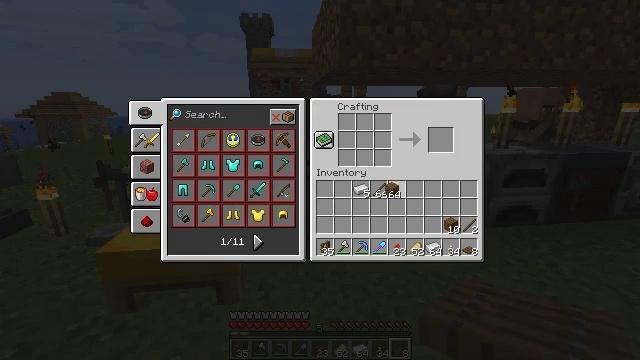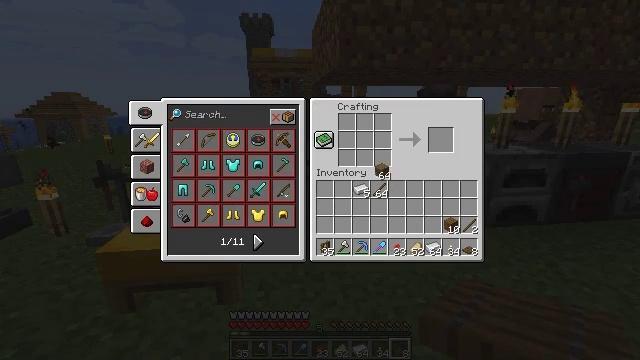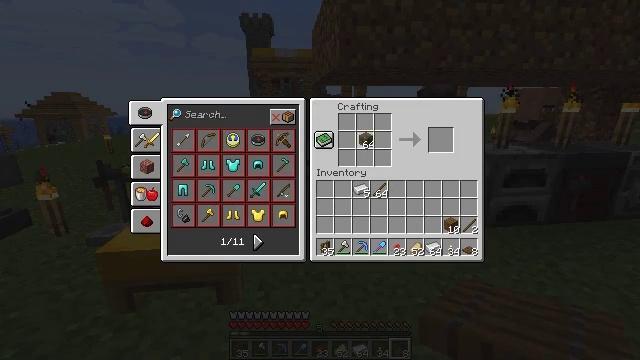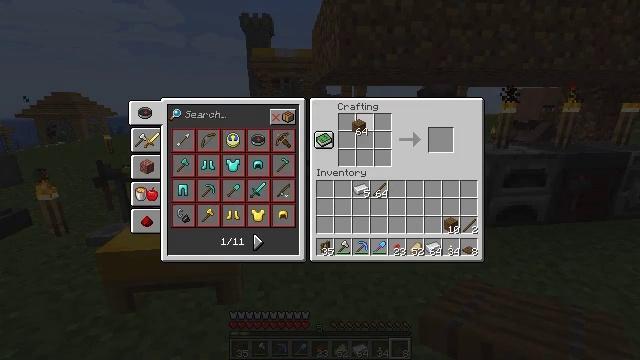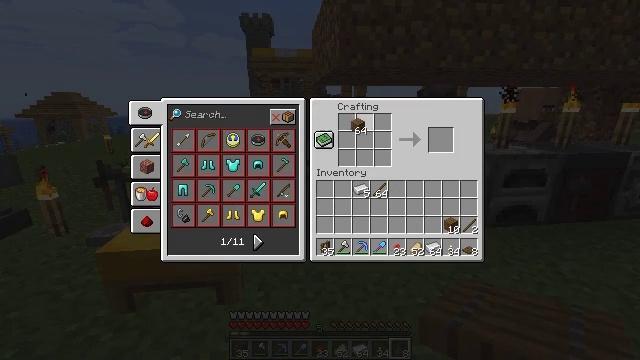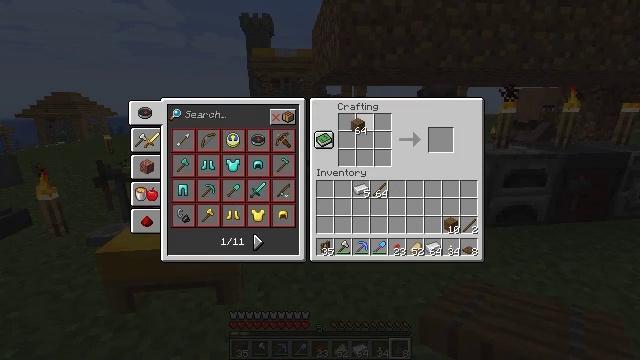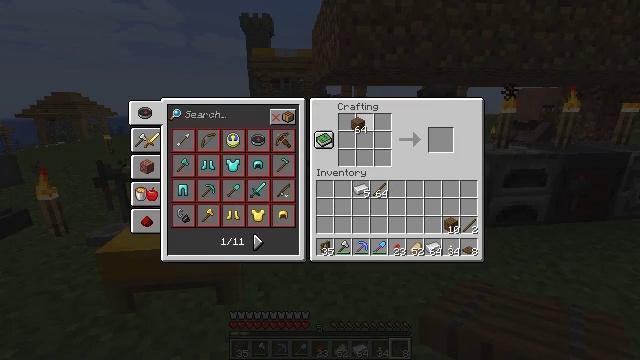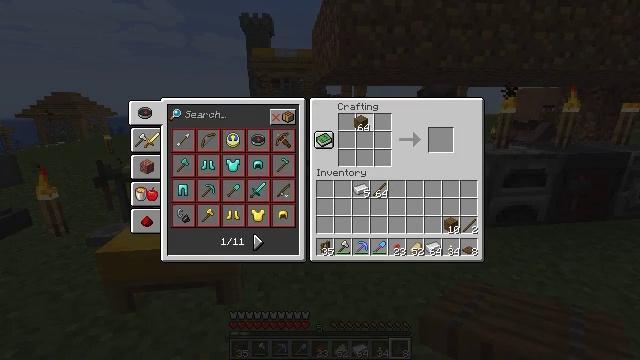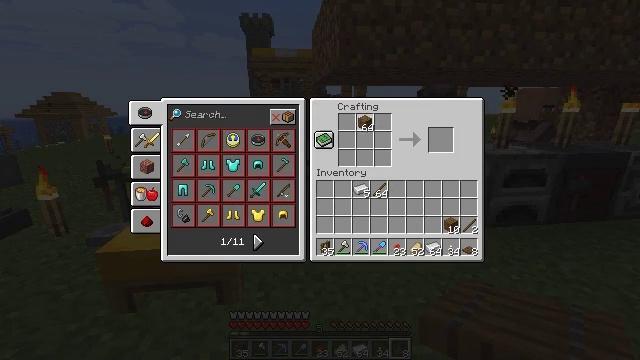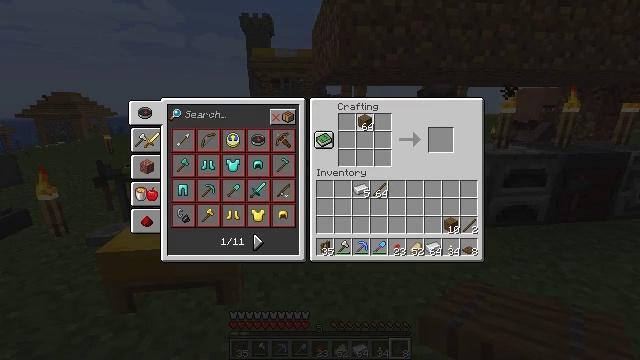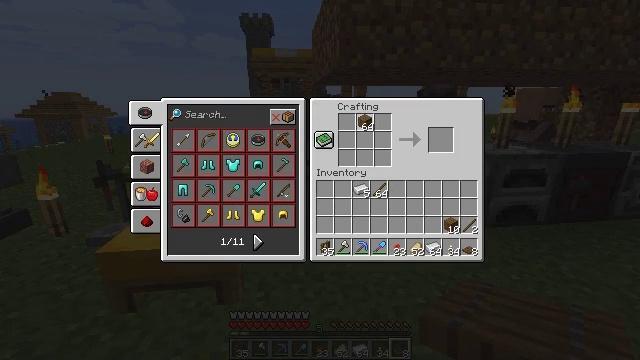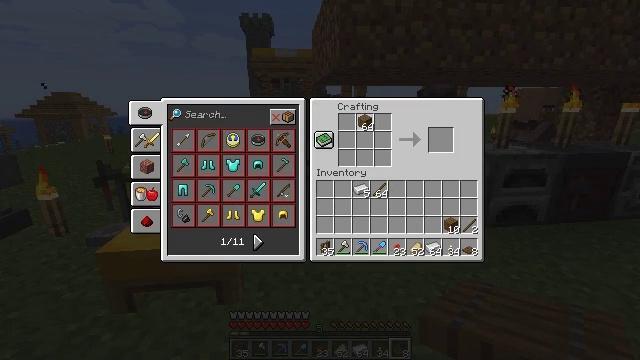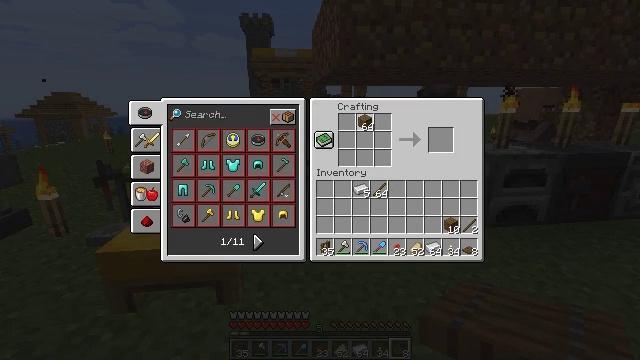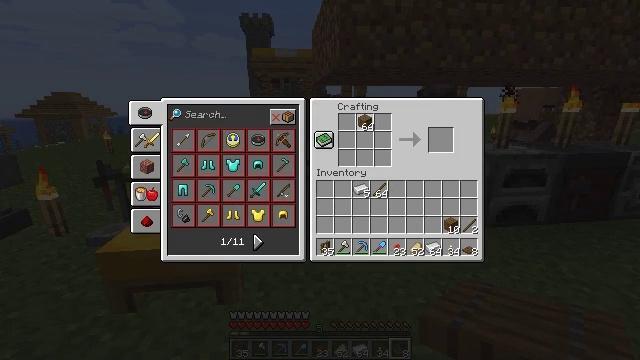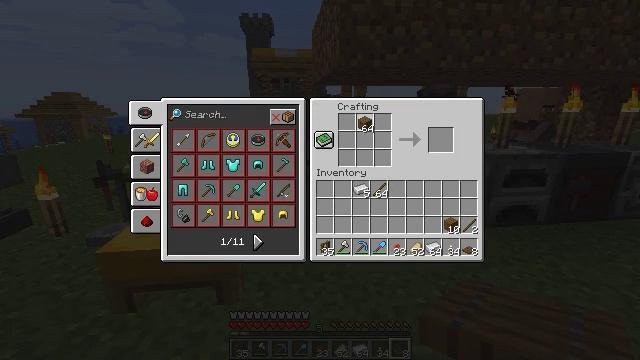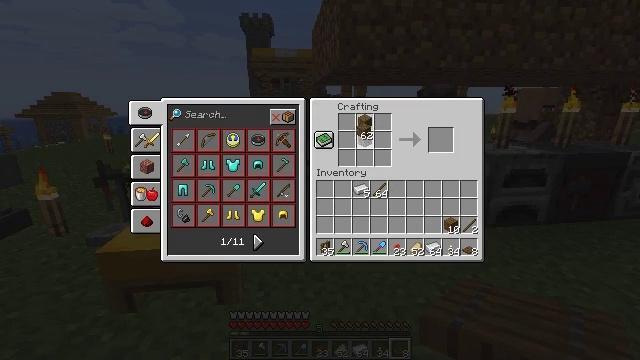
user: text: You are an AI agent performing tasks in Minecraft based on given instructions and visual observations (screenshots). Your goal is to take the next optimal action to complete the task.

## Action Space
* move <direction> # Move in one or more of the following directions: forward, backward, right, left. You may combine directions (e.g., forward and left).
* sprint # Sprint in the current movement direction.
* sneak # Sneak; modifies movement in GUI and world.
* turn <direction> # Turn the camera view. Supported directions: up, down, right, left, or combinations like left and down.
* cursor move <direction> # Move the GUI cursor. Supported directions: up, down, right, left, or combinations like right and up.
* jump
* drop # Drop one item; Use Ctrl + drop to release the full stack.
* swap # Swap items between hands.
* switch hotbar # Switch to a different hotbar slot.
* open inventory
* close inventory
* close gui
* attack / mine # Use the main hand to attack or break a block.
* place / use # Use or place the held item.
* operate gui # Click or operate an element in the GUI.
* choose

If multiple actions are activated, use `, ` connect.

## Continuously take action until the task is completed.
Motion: motion action
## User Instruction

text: Make a spruce fence gate with sticks and spruce planks.
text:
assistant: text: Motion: cursor move left and up
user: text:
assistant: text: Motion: cursor move left and up
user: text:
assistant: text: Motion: cursor move left and up
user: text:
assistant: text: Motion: no_op
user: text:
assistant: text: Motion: no_op
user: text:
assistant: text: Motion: no_op
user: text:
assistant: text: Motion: no_op
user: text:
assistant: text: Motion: no_op
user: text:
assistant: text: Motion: no_op
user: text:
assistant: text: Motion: no_op
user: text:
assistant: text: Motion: no_op
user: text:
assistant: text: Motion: no_op
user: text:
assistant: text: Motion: choose
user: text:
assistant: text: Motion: choose
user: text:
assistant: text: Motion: choose
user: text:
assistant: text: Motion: choose
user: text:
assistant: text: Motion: choose
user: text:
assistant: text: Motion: choose
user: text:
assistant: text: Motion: choose
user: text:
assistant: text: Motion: choose
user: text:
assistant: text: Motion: choose
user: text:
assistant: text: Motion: choose
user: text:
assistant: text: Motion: choose
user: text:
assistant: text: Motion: choose
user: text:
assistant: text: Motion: choose
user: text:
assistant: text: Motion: choose
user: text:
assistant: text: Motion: no_op
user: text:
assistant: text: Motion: no_op
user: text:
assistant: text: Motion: no_op
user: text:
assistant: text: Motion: no_op